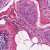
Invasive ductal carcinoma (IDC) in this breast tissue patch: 0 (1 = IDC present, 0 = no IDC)